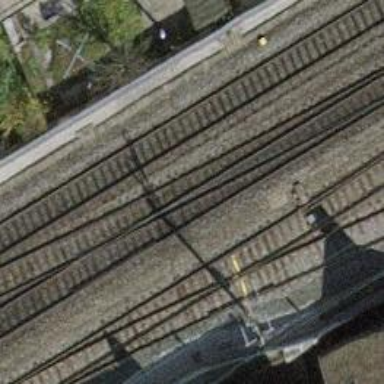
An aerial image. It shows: Single-track railway siding with electrified contact lines.